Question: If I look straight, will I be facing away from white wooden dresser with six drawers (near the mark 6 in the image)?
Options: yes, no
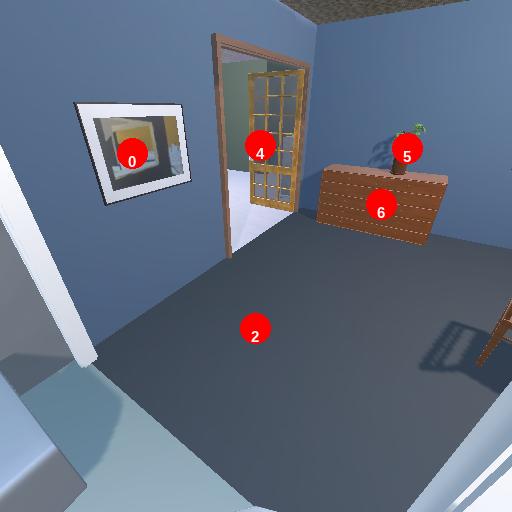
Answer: yes